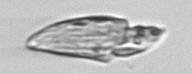
Label: Katodinium_or_Torodinium